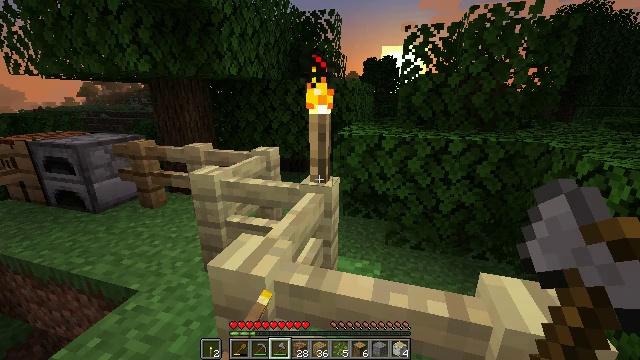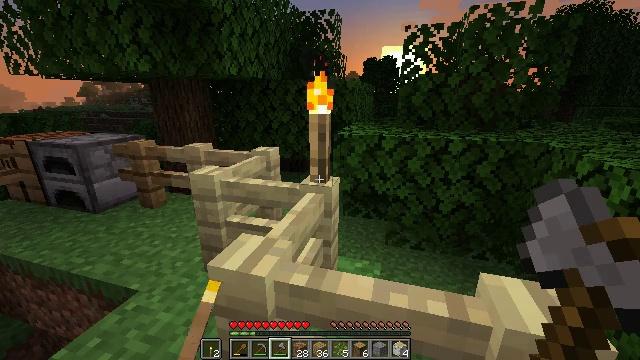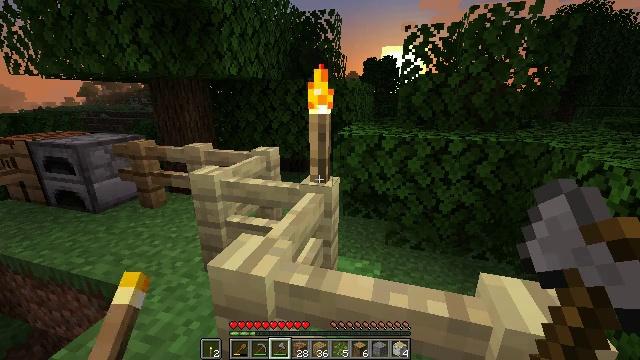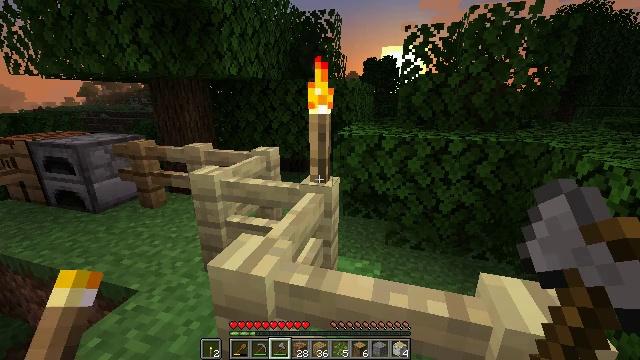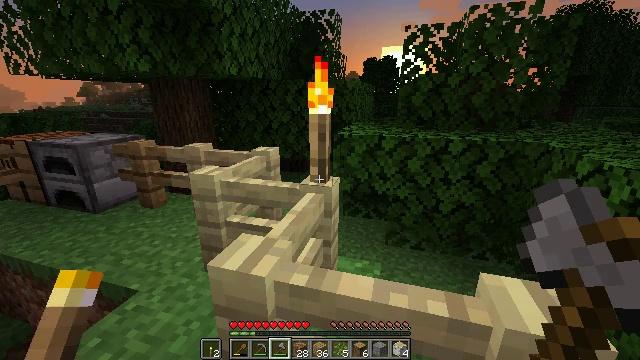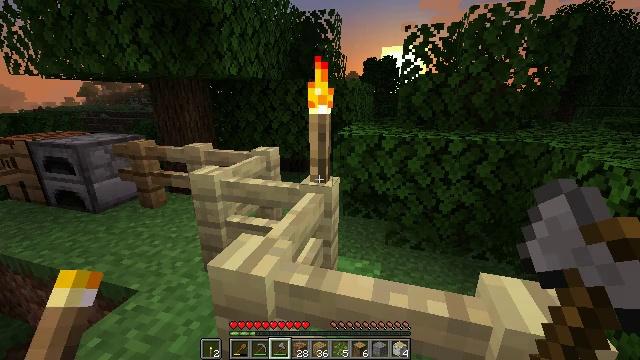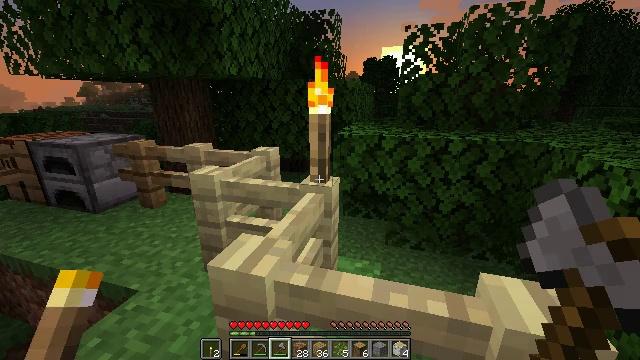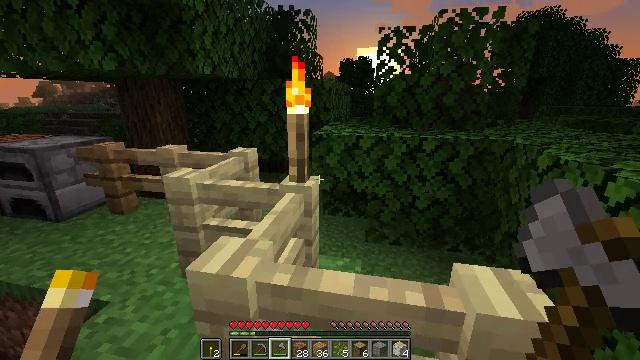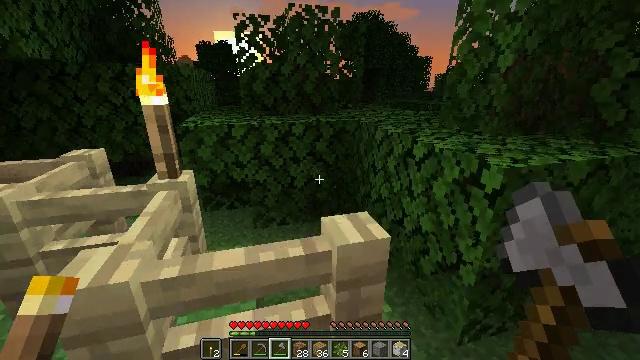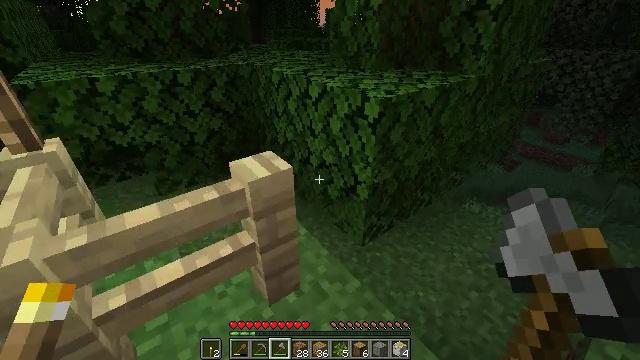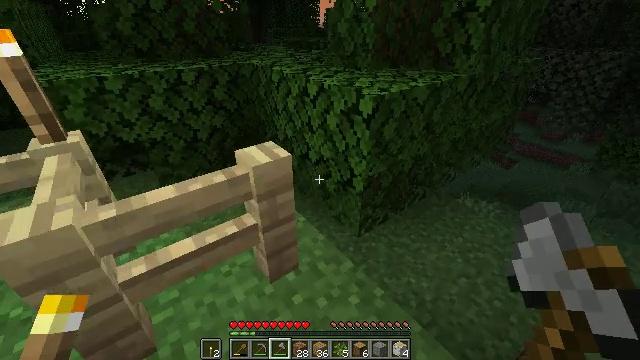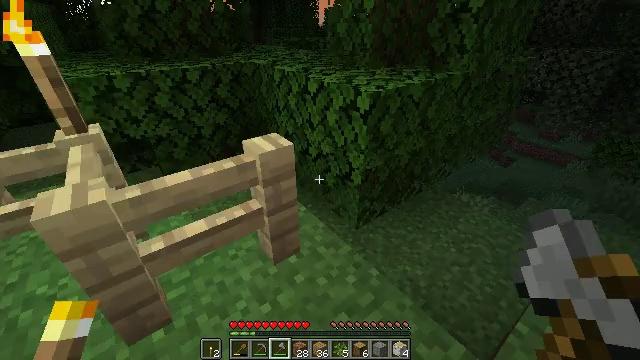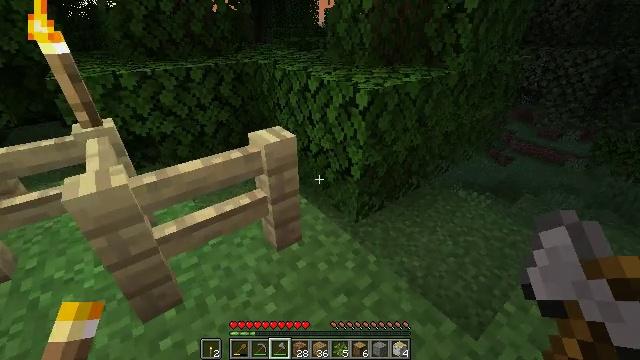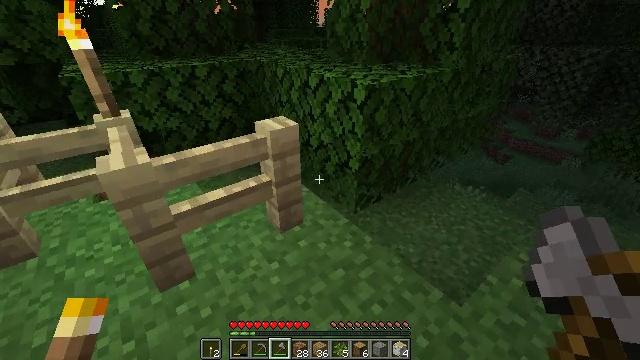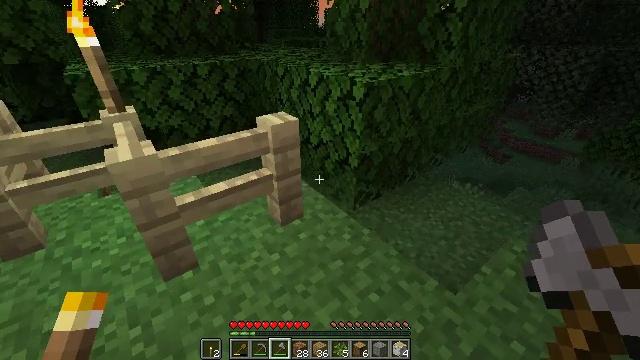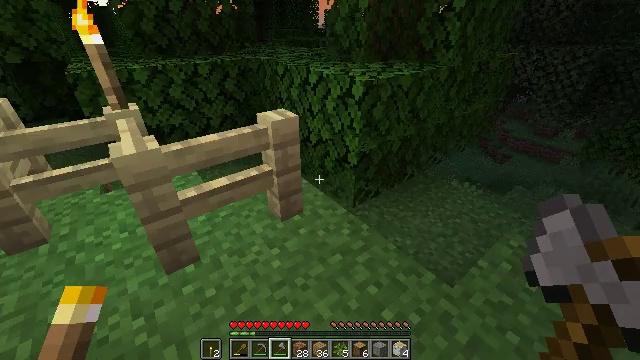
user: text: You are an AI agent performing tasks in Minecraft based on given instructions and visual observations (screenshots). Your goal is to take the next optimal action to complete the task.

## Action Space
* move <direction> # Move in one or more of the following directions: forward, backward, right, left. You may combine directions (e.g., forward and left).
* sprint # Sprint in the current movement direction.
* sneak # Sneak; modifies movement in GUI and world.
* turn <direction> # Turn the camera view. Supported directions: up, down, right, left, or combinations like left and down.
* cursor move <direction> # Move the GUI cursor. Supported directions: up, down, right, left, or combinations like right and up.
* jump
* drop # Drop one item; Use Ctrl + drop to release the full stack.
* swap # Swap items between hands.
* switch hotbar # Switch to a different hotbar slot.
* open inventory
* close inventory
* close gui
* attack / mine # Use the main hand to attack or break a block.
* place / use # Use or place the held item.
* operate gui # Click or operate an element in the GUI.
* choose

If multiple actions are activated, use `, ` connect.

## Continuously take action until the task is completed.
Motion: motion action
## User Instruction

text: Use oak materials and sticks to make an oak fence.
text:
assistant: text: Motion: no_op
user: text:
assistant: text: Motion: no_op
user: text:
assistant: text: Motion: no_op
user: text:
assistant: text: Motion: no_op
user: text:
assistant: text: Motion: no_op
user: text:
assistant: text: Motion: no_op
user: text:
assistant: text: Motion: move back, turn right
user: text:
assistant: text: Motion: move back, turn right and down
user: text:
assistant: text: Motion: move back, turn right and down
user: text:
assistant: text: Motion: move back
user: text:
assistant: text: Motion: move back
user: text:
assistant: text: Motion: move back
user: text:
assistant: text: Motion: no_op
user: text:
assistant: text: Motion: no_op
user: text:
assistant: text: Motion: no_op
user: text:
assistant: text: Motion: no_op
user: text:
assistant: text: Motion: no_op
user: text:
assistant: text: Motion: turn right and down
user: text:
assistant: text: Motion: turn right
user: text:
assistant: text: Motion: move back, turn right
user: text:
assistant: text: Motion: move back, turn right
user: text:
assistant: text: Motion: move back, turn right
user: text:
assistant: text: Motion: move back
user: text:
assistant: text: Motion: no_op
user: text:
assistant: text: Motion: no_op
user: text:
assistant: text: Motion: no_op
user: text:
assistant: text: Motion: no_op
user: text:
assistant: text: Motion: no_op
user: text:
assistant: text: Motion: no_op
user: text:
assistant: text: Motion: no_op